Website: walmart
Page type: account-selection
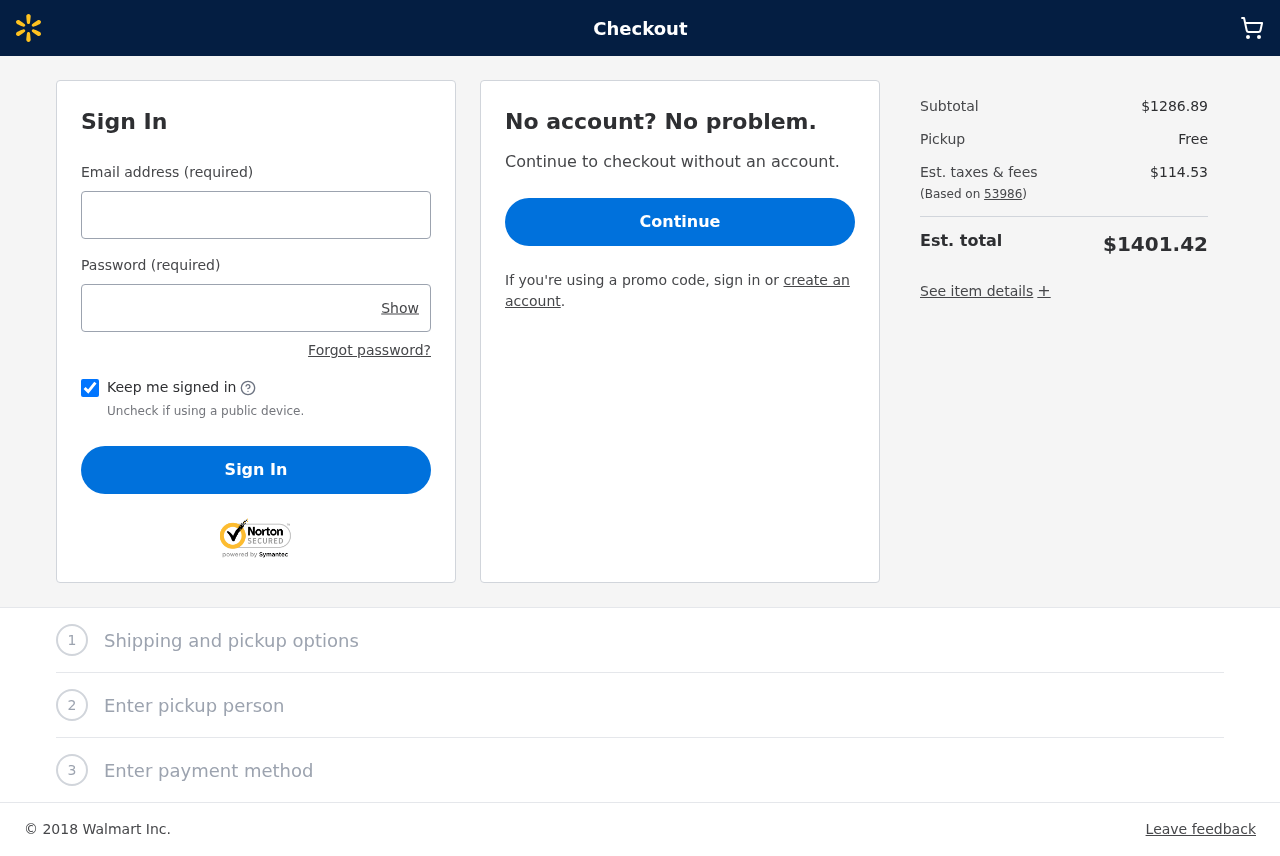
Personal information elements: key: PII_LOGIN_USERNAME
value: james591
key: PII_POSTCODE
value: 53986
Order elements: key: ORDER_SUBTOTAL
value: $1286.89
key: ORDER_TAX
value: $114.53
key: ORDER_TOTAL
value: $1401.42